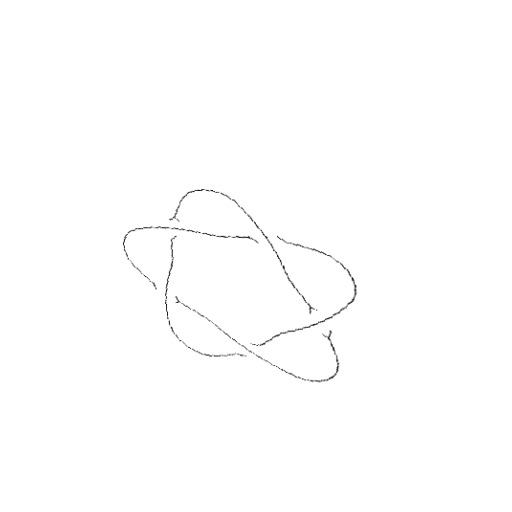
Crossing number: 5